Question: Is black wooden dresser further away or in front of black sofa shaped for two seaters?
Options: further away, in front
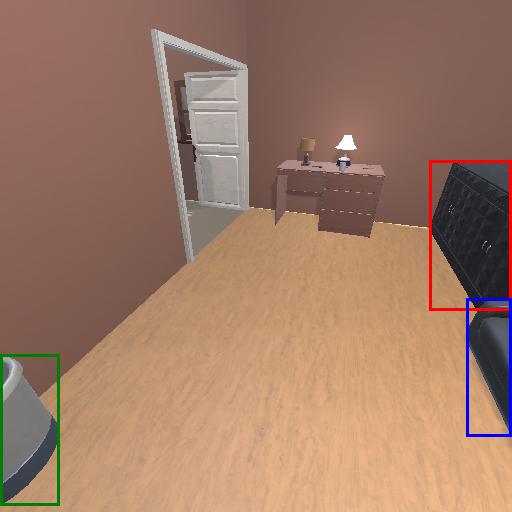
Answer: further away